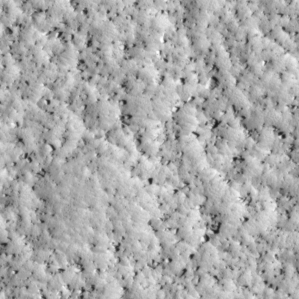
Label: non_frost